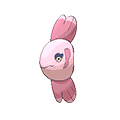
Pok\u00e9mon: alomomola